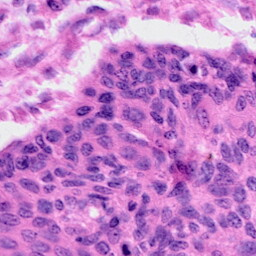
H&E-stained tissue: Cervix